Chest X-ray:
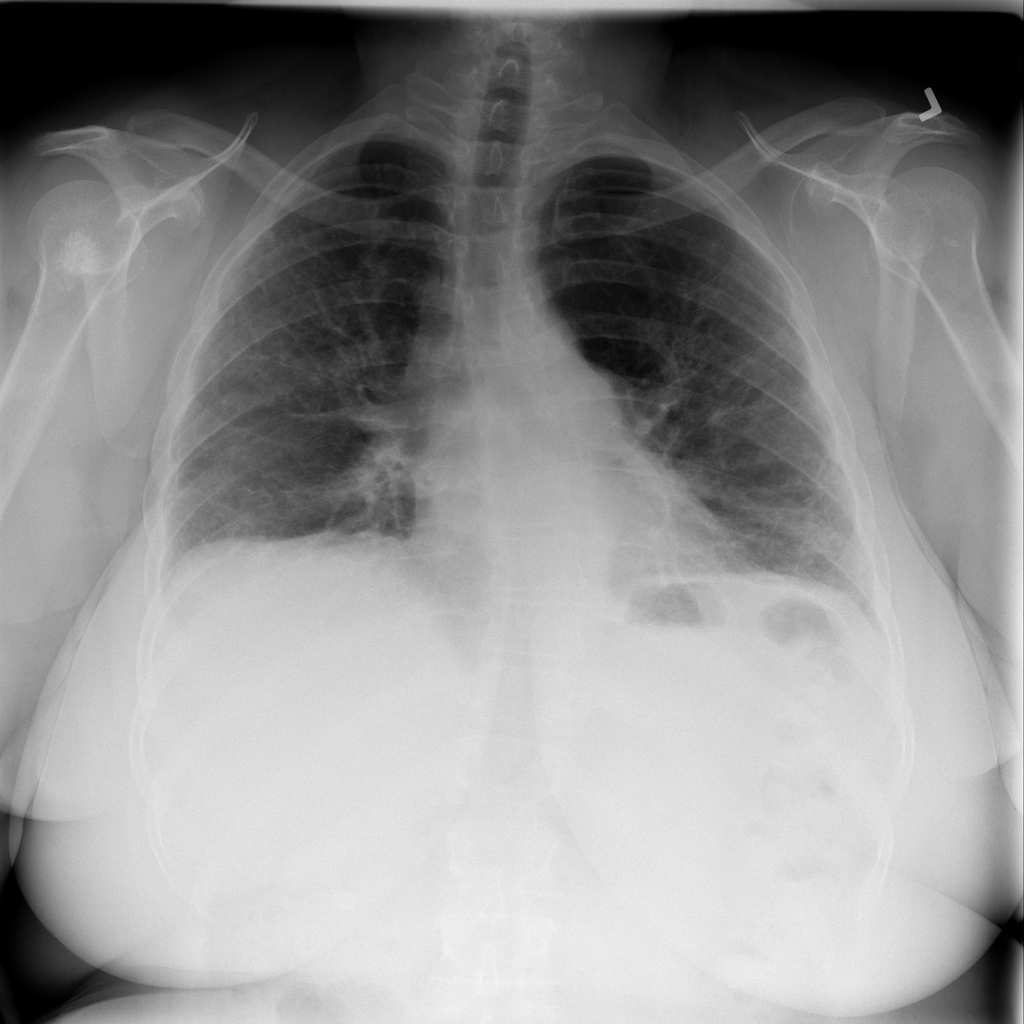
Findings: Fibrosis, Emphysema
No abnormal finding: no